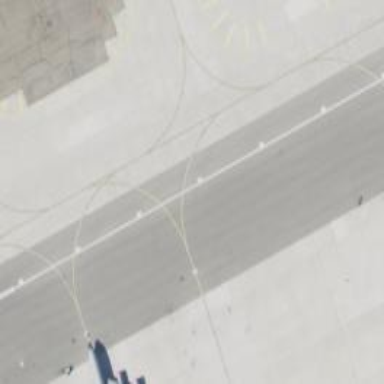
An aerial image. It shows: Image of taxiway at airport.